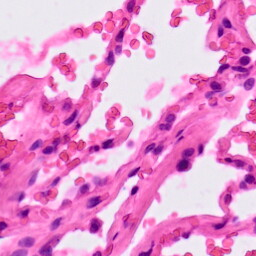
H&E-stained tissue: Lung